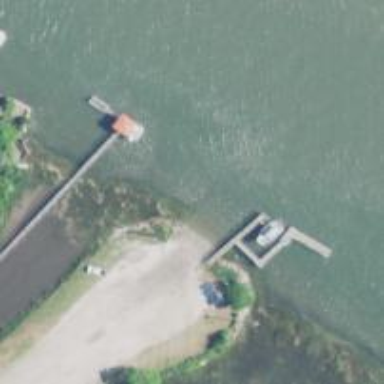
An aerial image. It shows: Slipway on leisure land.